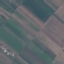
Label: AnnualCrop